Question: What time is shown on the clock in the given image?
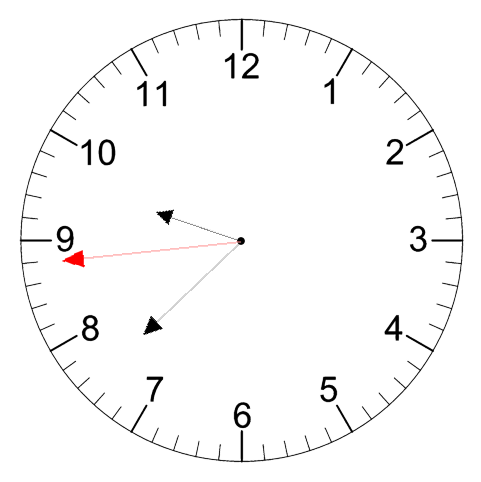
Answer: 09:37:44